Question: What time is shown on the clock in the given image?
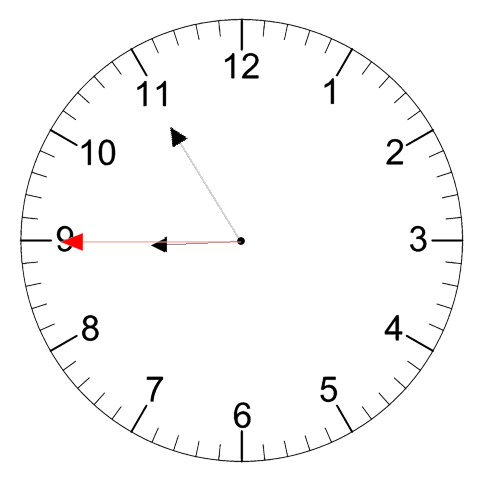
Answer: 08:54:45